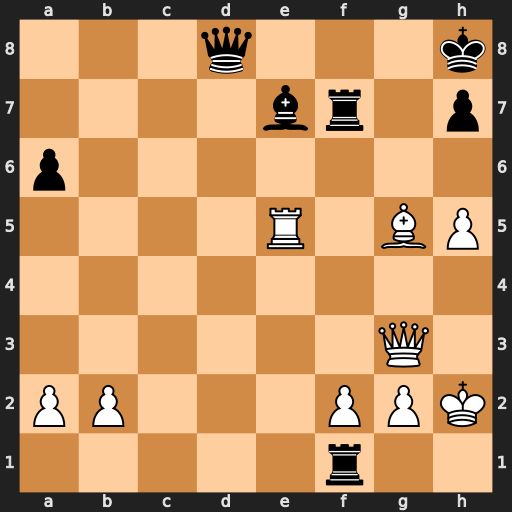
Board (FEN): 3q3k/4br1p/p7/4R1BP/8/6Q1/PP3PPK/5r2
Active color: w
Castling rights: -
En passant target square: -
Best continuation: Rxe7 Rh1+ Kxh1 Qd1+ Kh2